Question: I have a UITextView, which sets its text dynamically from an RSS feed. The textview is a subview of a UIScrollview. Ultimately, I am creating a mobile newspaper app, so the user should be able to scroll through the text (and other subviews).
After creating the views in IB, I added
'''
NSString *sourceCode = [NSString stringWithContentsOfURL:[NSURL URLWithString:self.URL] encoding:NSUTF8StringEncoding error:&error];
sourceCode = [self parseHTMLText:sourceCode];
CGSize maximumLabelSize = CGSizeMake(320,9999);
CGSize txtStringSize = [sourceCode sizeWithFont:self.body.font
constrainedToSize:maximumLabelSize];
CGRect newlblFrame = CGRectMake(0, 0, 320, txtStringSize.height);
self.body.frame = newlblFrame; //body is the textview
self.body.text = sourceCode;
self.scroll.contentSize=CGSizeMake(320, self.body.frame.size.height+300); //scroll is scrollview
'''
A typical NSLog will display 'body frame = {{0, 0}, {320, 2088}} scrollview frame = {{0, 0}, {320, 417}} scrollview content size = {320, 2388}'
However, when I run the app, 'body' maintains its interface builder height of around 196 and the scrollview won't scroll (when i move it, it just bounces back to its original position)
On a side note, when I try to manually change the frame of the textview with 'CGRectMake', the NSLog shows the correct height, but the view doesn't appear different. I made sure that it's hooked up correctly in IB, because I can adjust other properties, like background color.
EDIT:
After I set the 'cliptoBounds' property of the textview to 'NO', the textview now adjusts its height and tries to show the entire text. However, it cuts off at the end of the screen, and I still cannot scroll.
Here is what I see currently. I made the scrollview background color gray for convenience. I'm not sure why part of the scrollview is partially in white and and partially gray. (Title) is a separate label btw)

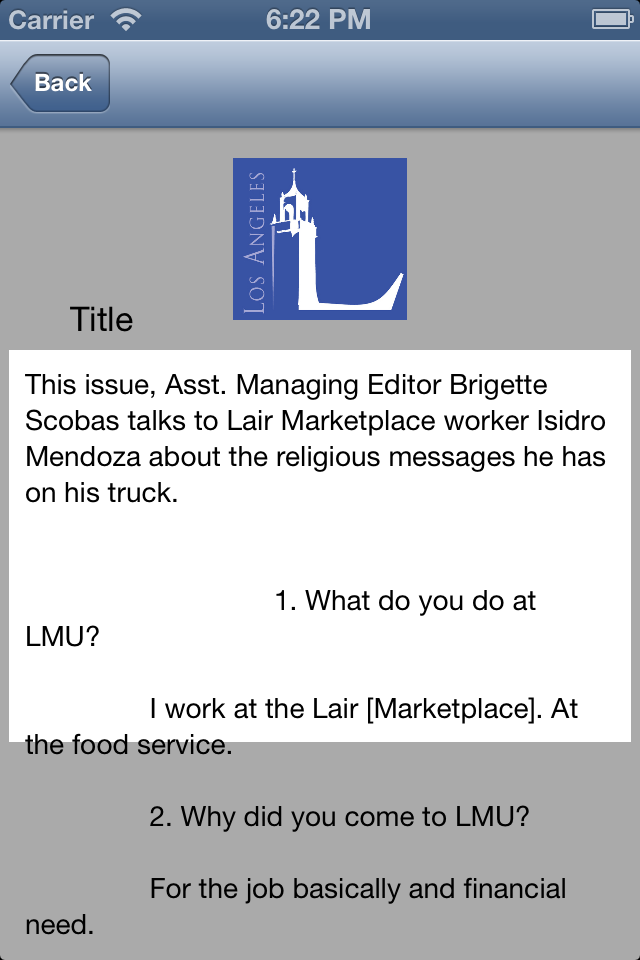
Answer: Always if some 'UIView' contains the another class which is subclass of 'UIView' and you need some action for this view please set 'parentView.userInteractionEnabled = YES;'
I recommend you to check the hierarchy of views, maybe scrollview doesn't contain the text which you want to show, like
'''
for (UIView *view in parentView.subviews){
NSLog(@"%@", view);
}
'''
Regards